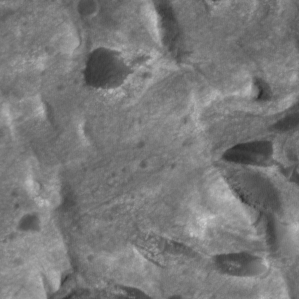
Label: non_frost